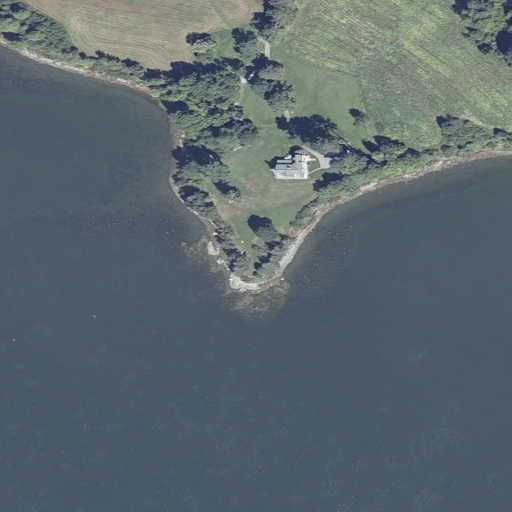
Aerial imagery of cape in Maine named Hollis Point containing open water, pasture, herbaceous wetlands, open development, grassland, low intensity development, barren land, medium intensity development, and woody wetlands